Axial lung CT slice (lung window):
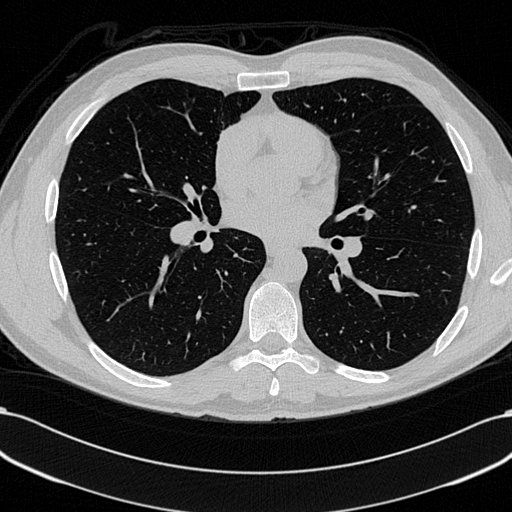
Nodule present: no